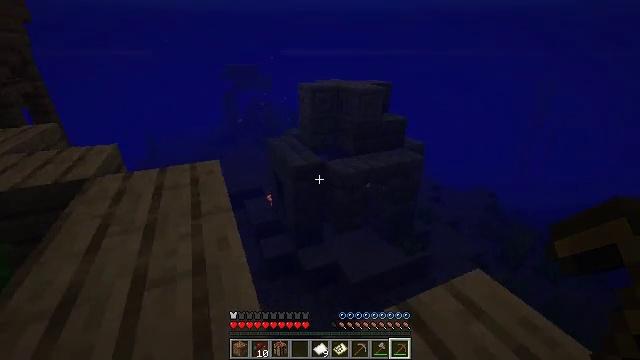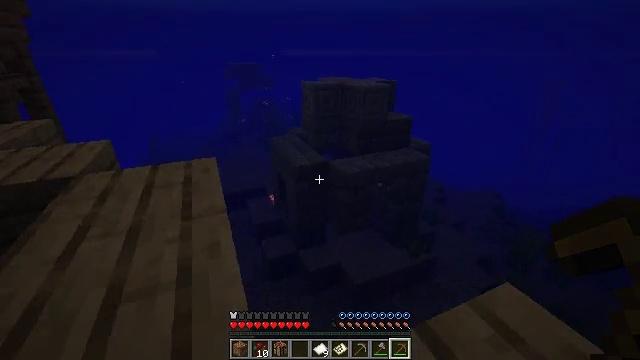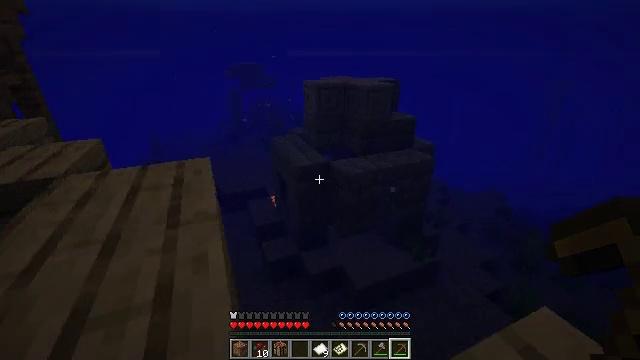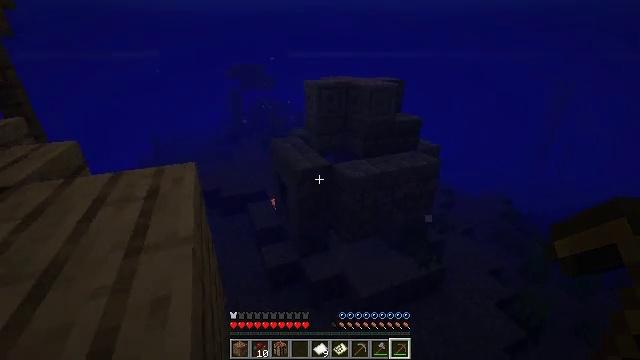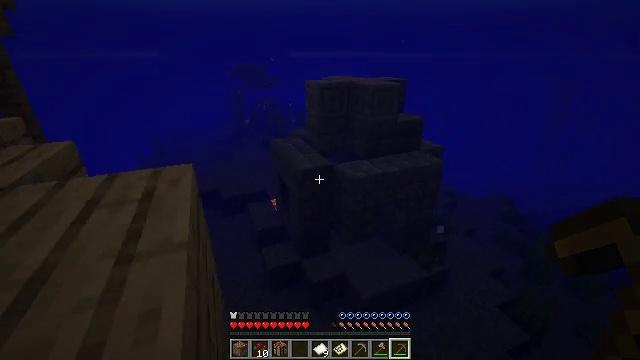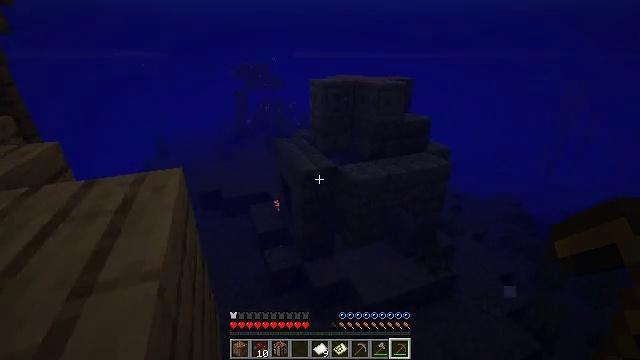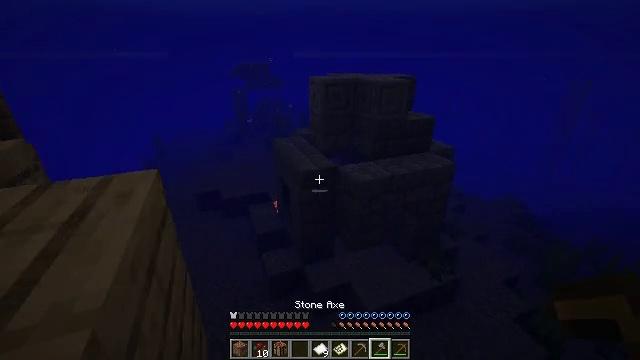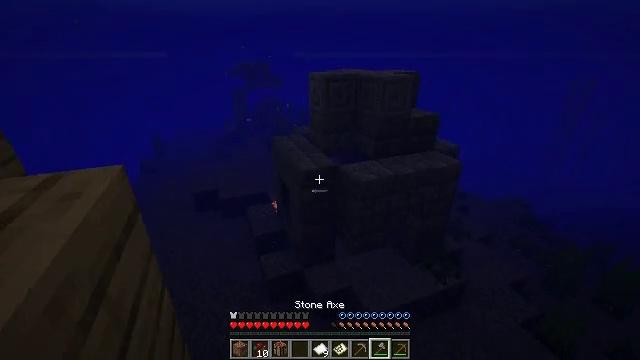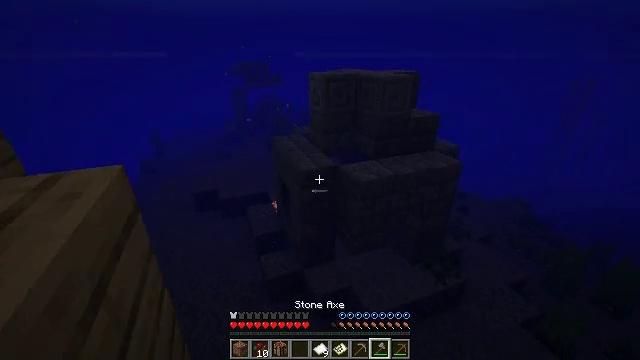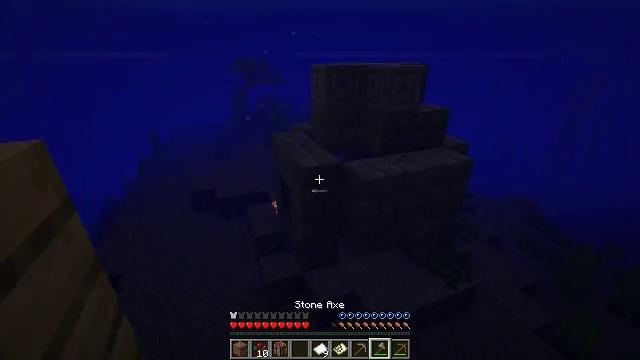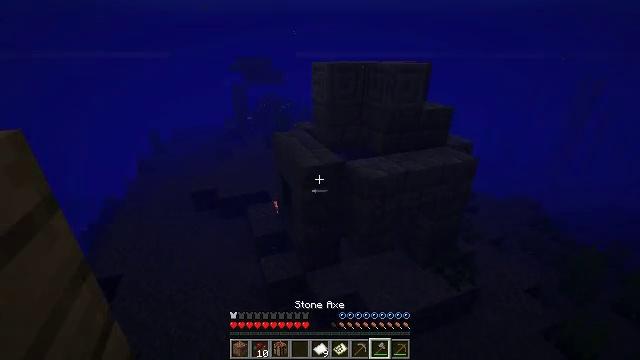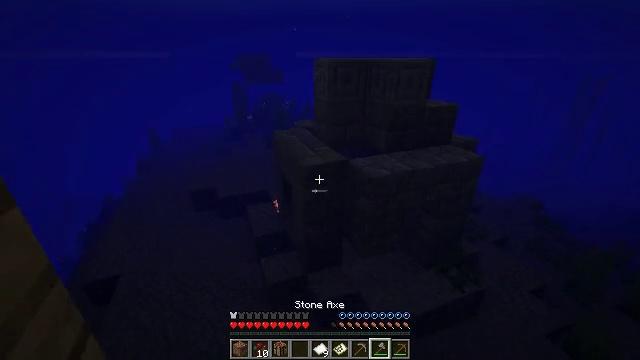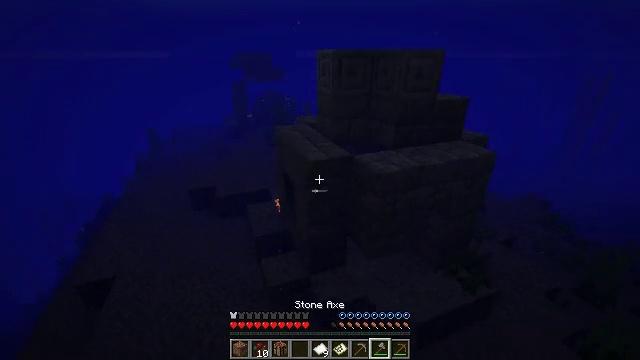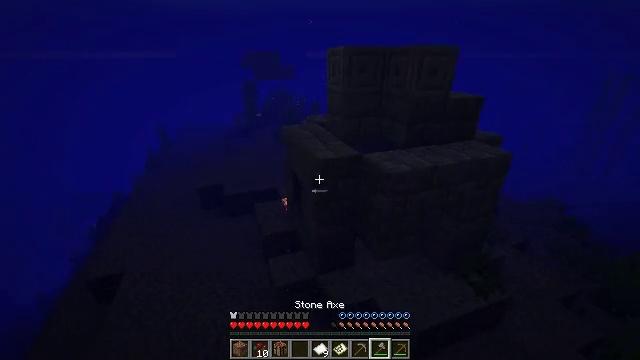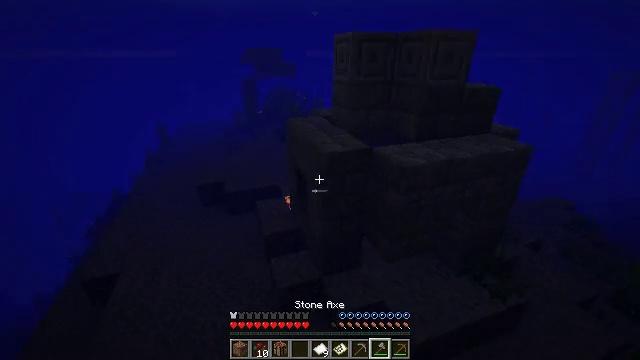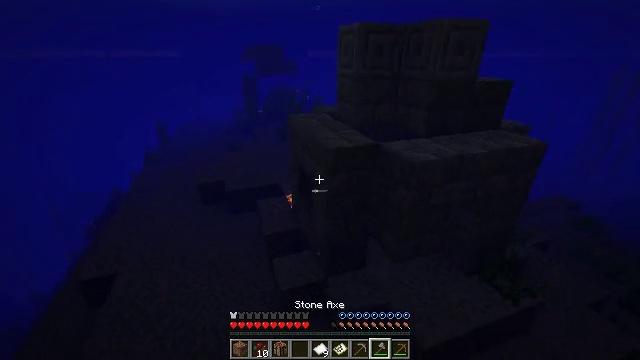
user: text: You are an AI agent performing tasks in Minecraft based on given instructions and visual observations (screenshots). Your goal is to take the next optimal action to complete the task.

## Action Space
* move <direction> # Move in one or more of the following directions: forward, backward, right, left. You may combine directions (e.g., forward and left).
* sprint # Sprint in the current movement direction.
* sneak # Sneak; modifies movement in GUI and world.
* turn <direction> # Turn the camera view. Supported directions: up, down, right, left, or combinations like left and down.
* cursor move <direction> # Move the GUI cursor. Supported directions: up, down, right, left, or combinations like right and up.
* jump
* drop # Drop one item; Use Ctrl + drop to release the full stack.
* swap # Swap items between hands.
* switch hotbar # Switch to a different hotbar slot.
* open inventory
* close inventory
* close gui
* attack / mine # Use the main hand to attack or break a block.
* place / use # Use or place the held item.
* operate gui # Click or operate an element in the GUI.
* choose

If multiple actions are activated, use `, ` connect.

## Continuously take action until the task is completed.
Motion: motion action
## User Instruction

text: Gather seagrass near the seafloor.
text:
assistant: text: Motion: move forward, jump
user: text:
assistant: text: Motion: move forward, jump
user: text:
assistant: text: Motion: move forward, jump
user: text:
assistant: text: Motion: move forward, jump
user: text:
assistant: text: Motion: move forward
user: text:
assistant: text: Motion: move forward
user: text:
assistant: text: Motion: move forward and move left
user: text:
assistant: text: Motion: move forward and move left
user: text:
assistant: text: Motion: move forward and move left
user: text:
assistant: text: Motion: move forward and move left
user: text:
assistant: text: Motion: move forward and move left
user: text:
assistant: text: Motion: move forward and move left
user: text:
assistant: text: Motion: move forward and move left, turn left
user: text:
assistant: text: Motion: move forward and move left
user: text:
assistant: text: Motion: move forward and move left
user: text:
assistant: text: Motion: move forward and move left
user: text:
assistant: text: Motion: move forward and move left
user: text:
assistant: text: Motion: move forward and move left
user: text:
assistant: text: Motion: move forward and move left
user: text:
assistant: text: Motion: move forward and move left
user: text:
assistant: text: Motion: move forward and move left
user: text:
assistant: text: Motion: move forward and move left
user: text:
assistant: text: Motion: move forward and move left
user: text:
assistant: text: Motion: move forward and move left
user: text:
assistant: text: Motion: move forward and move left
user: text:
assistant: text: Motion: move forward and move left
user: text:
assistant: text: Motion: move forward and move left
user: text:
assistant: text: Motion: move forward and move left
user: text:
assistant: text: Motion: move forward and move left
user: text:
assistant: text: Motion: move forward and move left